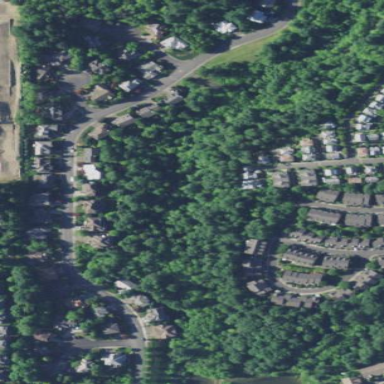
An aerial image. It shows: Residential area composed of single-family homes.